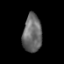
Tissue: prostate
Cell type: T cells
Senescence score: 0.2575
Nuclear area (px): 699
Mean DAPI intensity: 106.114